Current action and preconditions to check: trajectory_clear

Your task: For each precondition in the list above, predict whether it will hold at this action.

Consider the current scene as observed from the mobile robot's camera, and analyze the predicted future states of all dynamic agents (e.g., people, animals, vehicles, or any moving entities) within the NEXT SECOND.

IMPORTANT: Only answer "very likely" if you are absolutely certain—based on strong, clear evidence—that a dynamic agent will violate the precondition in the predicted future state. Do NOT answer "very likely" for unlikely, ambiguous, or low-probability risks.

Ask yourself for each precondition: Is there a high probability, with clear and convincing evidence, that the predicted future states of any dynamic agent will interfere with the predicted future state of the currently executing action within the NEXT SECOND, causing that precondition to fail?

Assess the risk level based on these predictions. Use "likely" or "very likely" if motions create a clear risk of interference.

Use "neutral" or "improbable" if agents are nearby but their predicted paths are clearly diverging or non-conflicting.

Failure Risk Categories: "very improbable", "improbable", "neutral", "likely", "very likely"

Answer Format: Output ONLY the probability_of_failure value from these categories: "very improbable", "improbable", "neutral", "likely", "very likely"

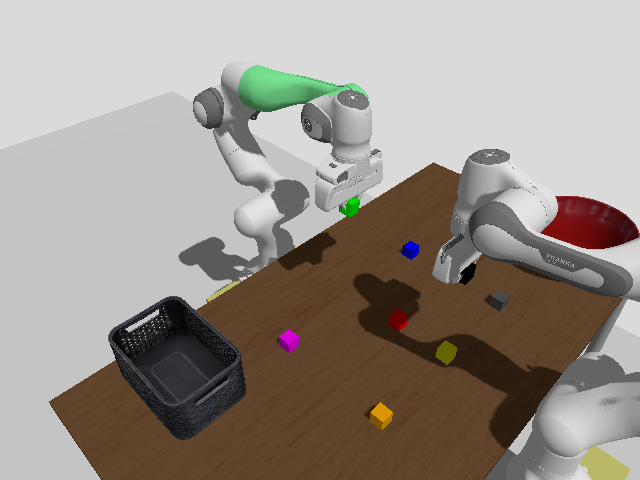

Answer: improbable